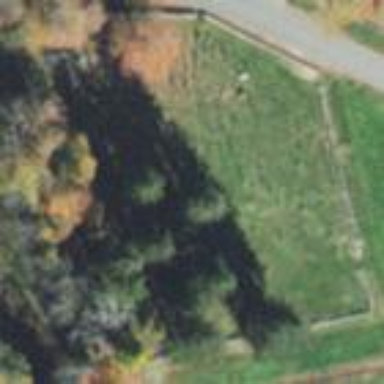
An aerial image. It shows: Cemetery with historic significance.